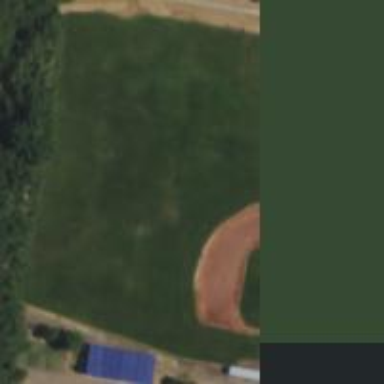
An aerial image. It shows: Baseball pitch for leisure and sports activities.